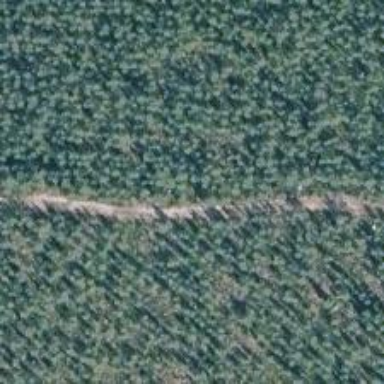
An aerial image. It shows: Well-maintained track road of grade 1.